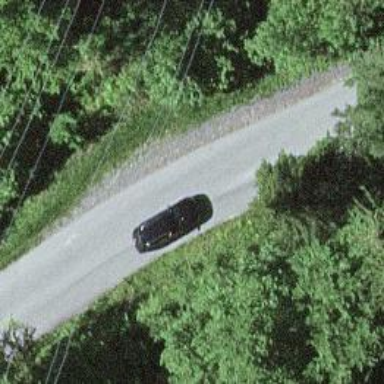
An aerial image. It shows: Passing place on the road.